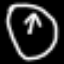
Label: clock